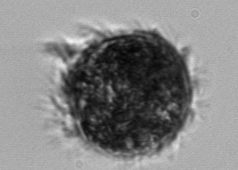
Label: Pelagostrobilidium